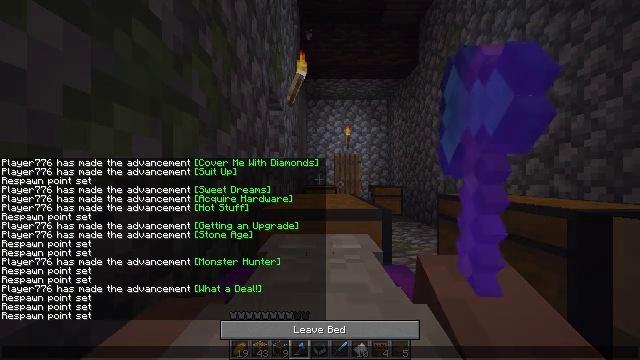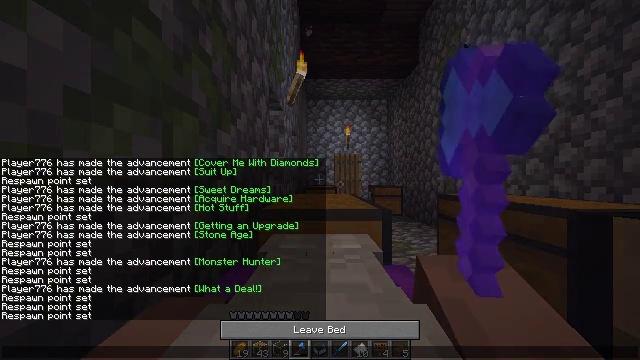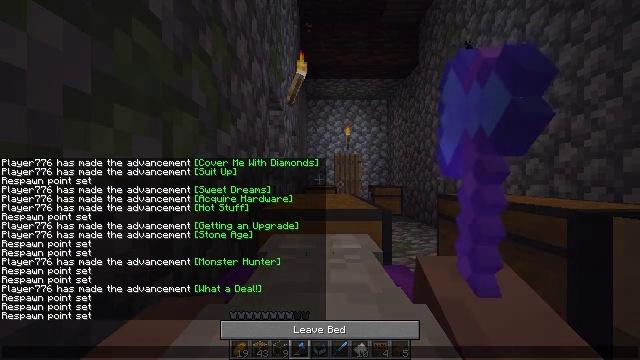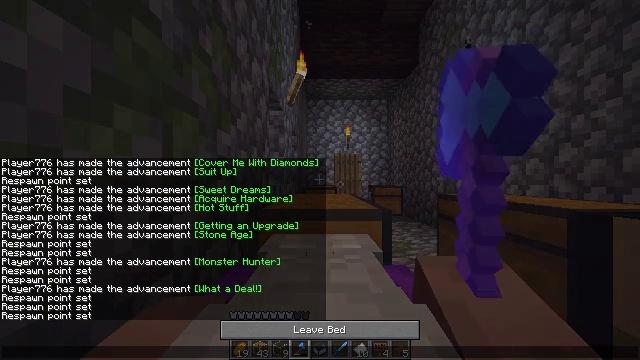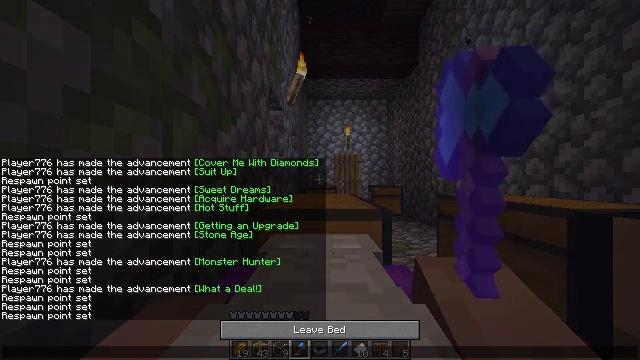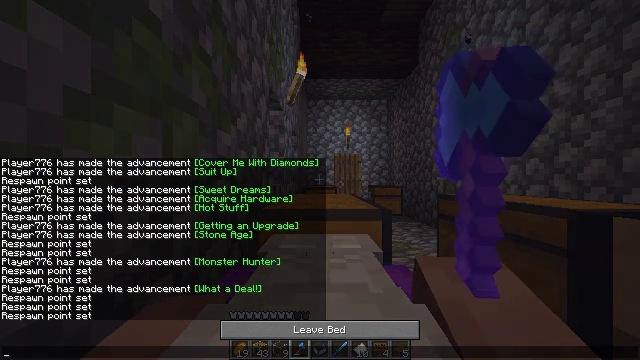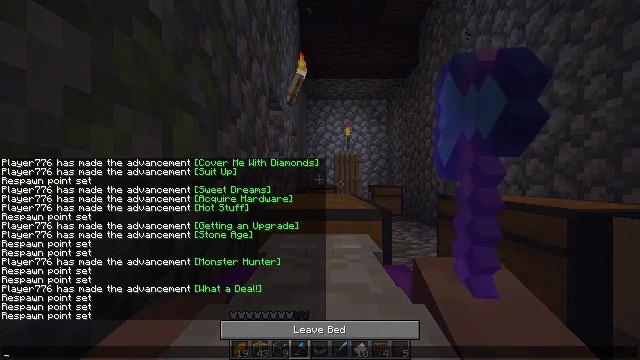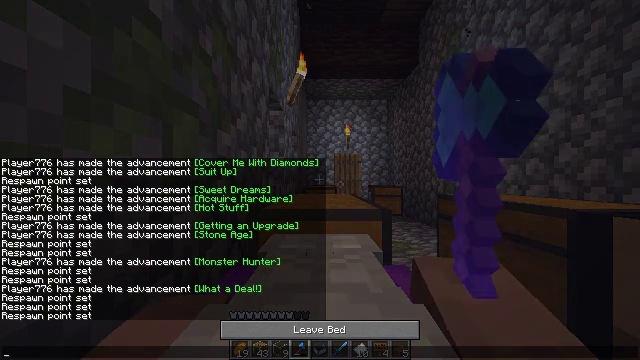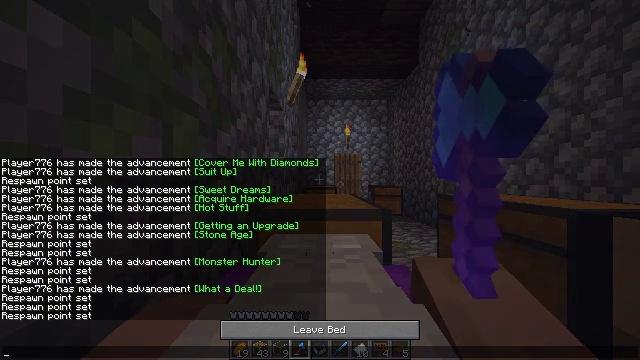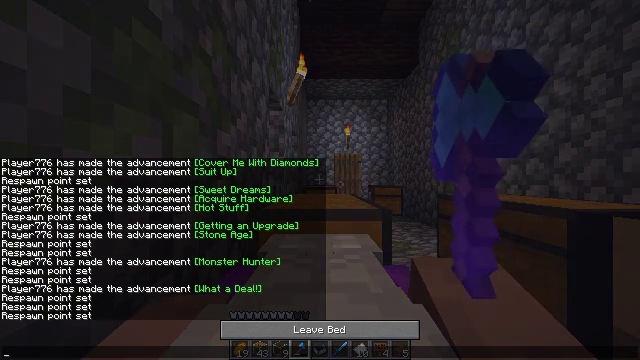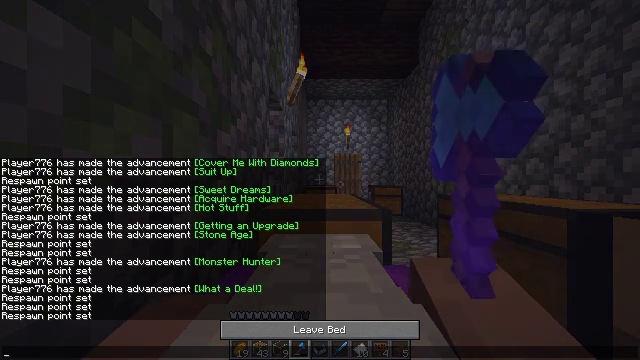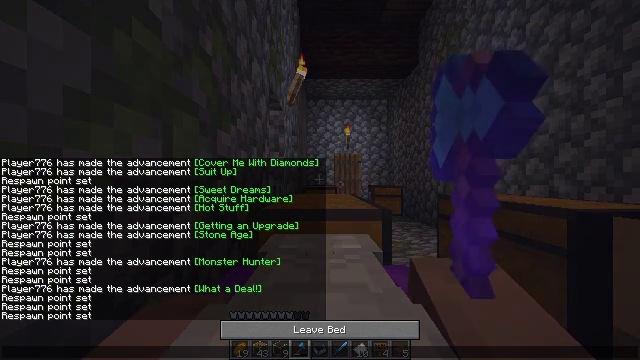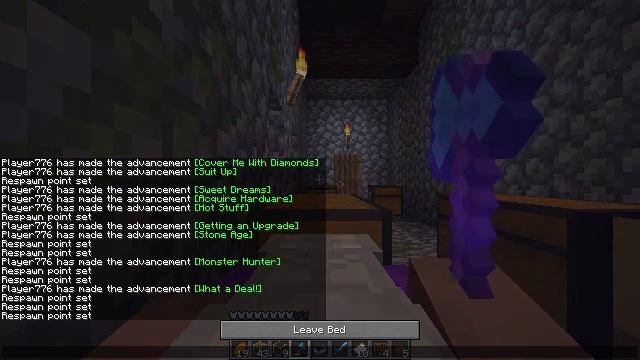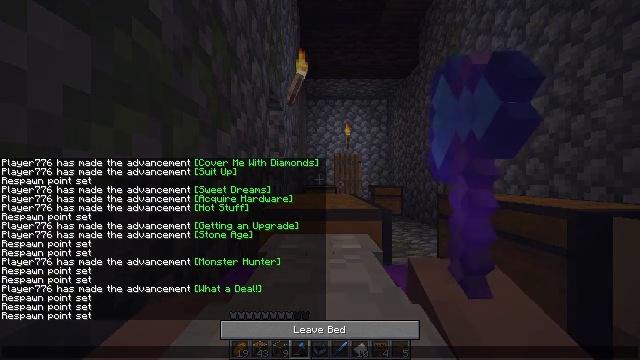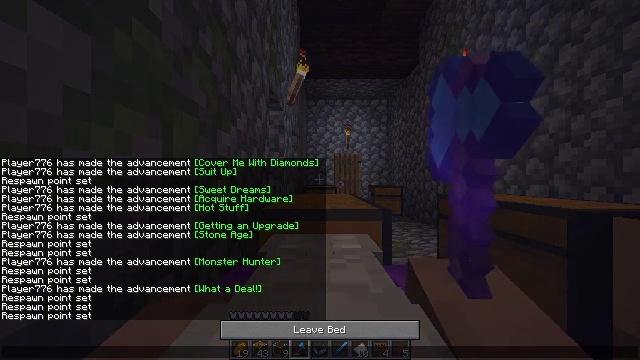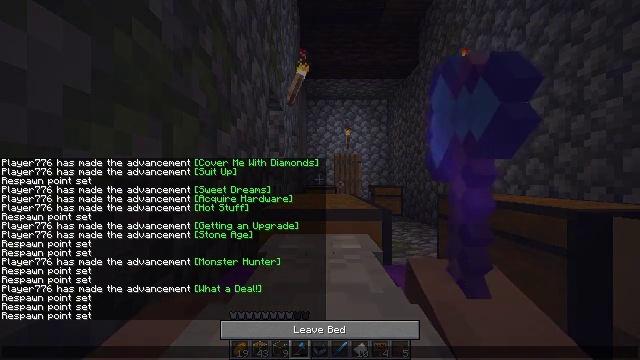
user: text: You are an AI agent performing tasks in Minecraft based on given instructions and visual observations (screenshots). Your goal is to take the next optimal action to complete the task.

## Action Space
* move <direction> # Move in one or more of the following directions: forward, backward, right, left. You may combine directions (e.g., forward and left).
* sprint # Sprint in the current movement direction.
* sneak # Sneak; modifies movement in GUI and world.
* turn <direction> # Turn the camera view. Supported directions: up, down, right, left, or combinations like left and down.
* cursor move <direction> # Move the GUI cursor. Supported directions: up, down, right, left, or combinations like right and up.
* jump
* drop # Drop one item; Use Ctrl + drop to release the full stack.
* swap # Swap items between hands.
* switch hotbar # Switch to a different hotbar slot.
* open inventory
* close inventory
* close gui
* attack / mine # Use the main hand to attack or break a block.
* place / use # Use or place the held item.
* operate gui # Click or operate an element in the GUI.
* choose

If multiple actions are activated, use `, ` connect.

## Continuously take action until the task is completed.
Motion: motion action
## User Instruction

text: Use the crafting table to make iron boots.
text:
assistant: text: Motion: no_op
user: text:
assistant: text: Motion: no_op
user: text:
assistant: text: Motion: no_op
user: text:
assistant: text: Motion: no_op
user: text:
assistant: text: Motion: no_op
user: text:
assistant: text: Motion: no_op
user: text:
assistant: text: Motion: no_op
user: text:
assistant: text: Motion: no_op
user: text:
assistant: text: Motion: no_op
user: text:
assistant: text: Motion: no_op
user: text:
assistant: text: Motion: no_op
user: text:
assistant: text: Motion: no_op
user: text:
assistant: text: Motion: no_op
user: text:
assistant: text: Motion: no_op
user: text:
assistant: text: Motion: no_op
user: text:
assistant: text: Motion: no_op
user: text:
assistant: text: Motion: no_op
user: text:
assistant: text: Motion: no_op
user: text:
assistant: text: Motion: no_op
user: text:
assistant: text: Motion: no_op
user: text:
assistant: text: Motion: no_op
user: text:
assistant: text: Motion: no_op
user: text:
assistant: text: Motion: no_op
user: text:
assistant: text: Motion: no_op
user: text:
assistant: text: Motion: no_op
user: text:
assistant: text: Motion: no_op
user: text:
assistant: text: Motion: no_op
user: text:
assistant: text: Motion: no_op
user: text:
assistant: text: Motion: no_op
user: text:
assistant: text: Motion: no_op